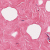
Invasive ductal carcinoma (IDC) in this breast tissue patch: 0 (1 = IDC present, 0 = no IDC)